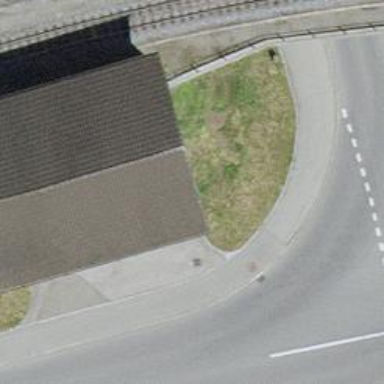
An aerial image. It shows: Railway buffer stop.